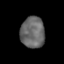
Tissue: prostate
Cell type: Epithelial cells
Senescence score: 0.3433
Nuclear area (px): 743
Mean DAPI intensity: 103.7